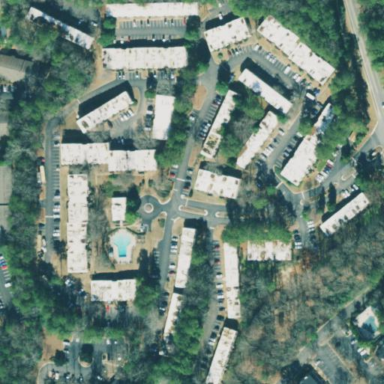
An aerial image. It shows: Residential area with apartments.